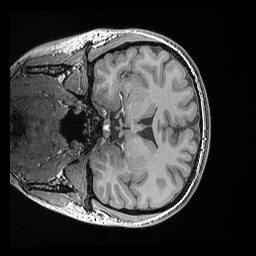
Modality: T1w
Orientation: coronal
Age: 20
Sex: female
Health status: healthy
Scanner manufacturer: siemens
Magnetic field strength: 3 T
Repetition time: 0.02 s
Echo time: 0.00492 s